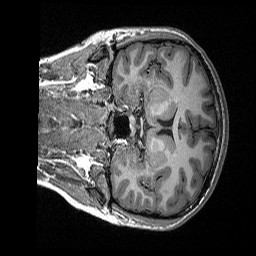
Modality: T1w
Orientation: coronal
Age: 18
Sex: female
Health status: healthy
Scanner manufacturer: siemens
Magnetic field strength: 3 T
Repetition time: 2.3 s
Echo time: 0.00298 s